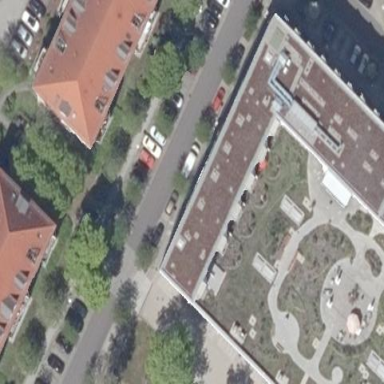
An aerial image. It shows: Street-side parking area.